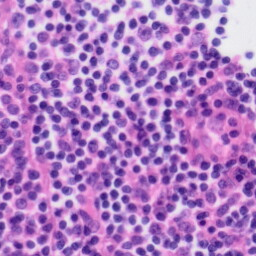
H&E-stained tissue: Tonsil